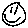
Label: smiley face